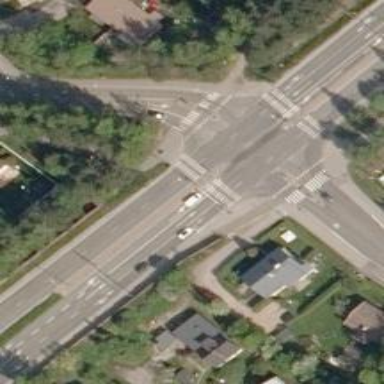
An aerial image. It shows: Asphalt cycleway with crossing.